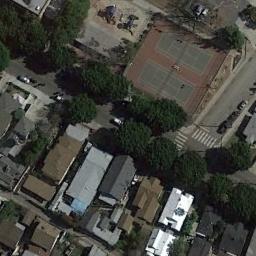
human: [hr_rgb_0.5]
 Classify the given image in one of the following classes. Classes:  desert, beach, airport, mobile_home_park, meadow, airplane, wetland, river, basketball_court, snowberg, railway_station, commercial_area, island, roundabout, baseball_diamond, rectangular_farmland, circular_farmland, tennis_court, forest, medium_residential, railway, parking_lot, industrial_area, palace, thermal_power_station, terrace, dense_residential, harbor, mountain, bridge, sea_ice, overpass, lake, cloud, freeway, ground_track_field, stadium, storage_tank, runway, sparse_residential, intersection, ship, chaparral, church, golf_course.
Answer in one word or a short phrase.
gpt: tennis_court